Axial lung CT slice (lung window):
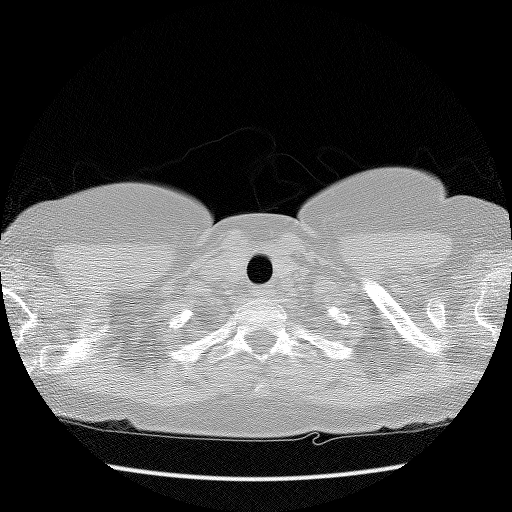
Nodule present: no